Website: walmart
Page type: payment
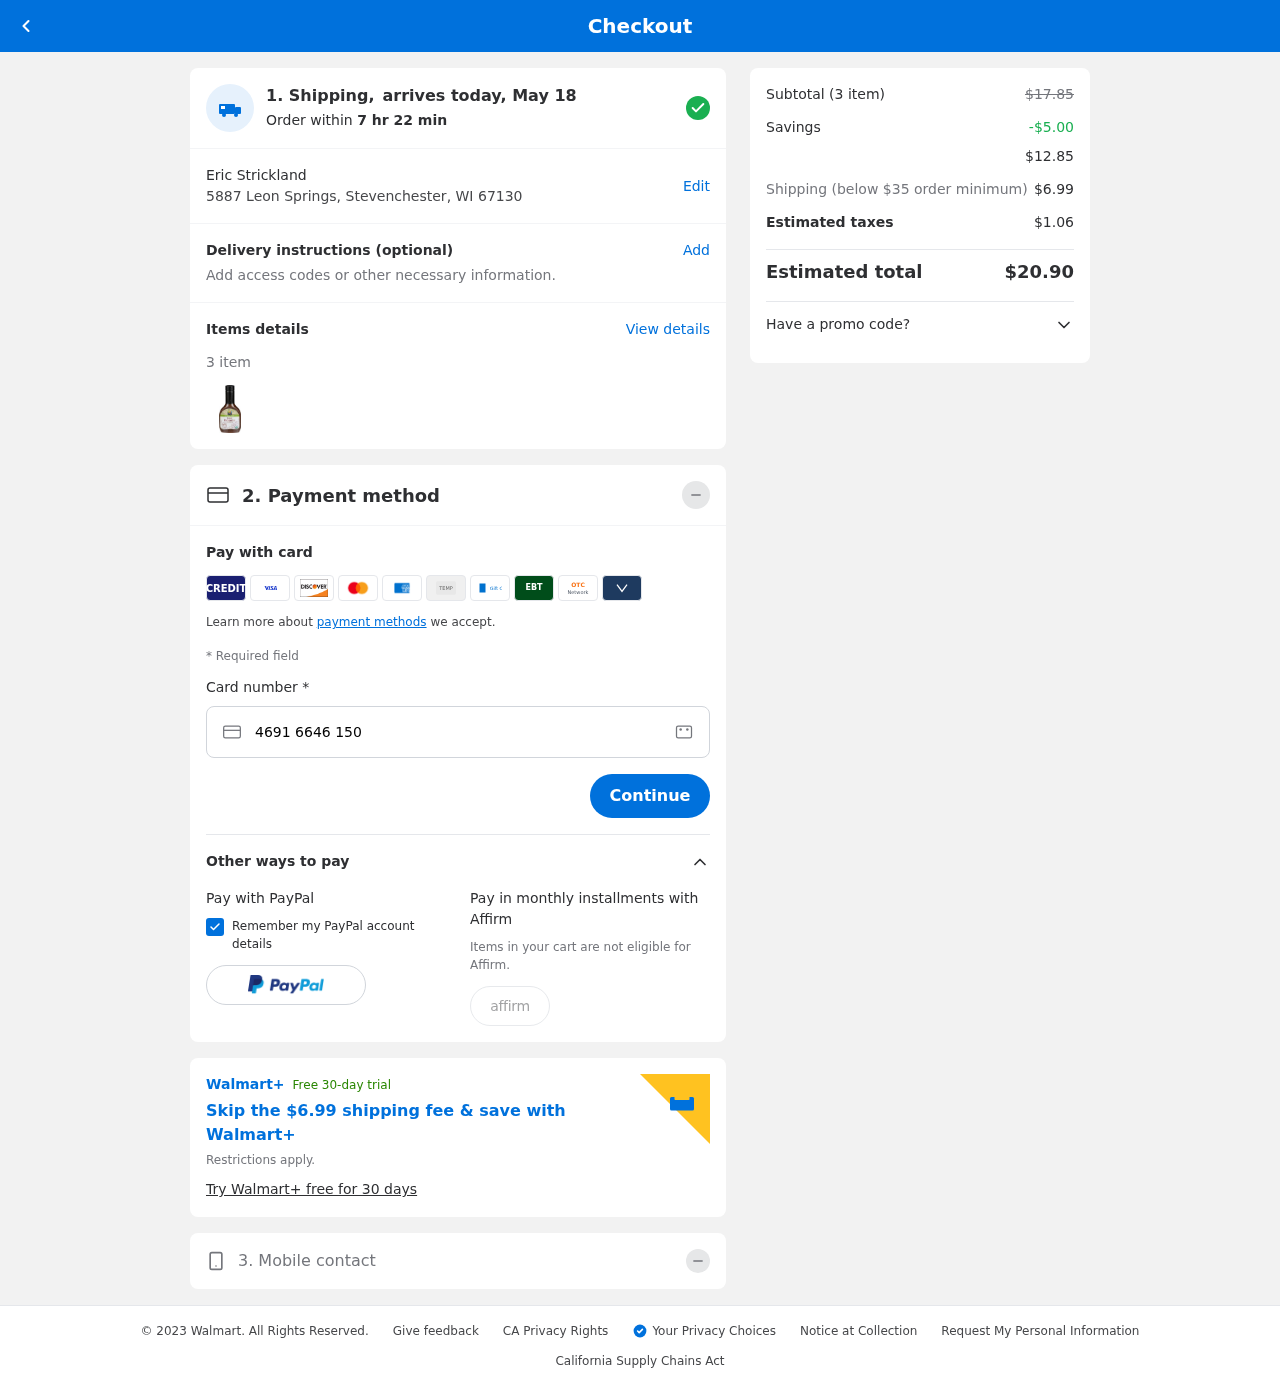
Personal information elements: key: PII_FULLNAME
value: Eric Strickland
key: PII_STREET
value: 5887 Leon Springs
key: PII_CITY_STATE_ZIP
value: Stevenchester, WI 67130
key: PII_CARD_NUMBER
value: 4691 6646 1507 5990
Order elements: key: ORDER_DELIVERY_DATE
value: May 18
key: ORDER_NUM_ITEMS
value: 3
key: ORDER_SUBTOTAL_BEFORE_SAVINGS
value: $17.85
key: ORDER_SAVINGS
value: -$5.00
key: ORDER_SUBTOTAL
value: $12.85
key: ORDER_SHIPPING_COST
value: $6.99
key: ORDER_TAX
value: $1.06
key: ORDER_TOTAL
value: $20.90